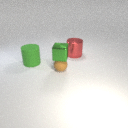
large red metal cylinder behind large green rubber cylinder